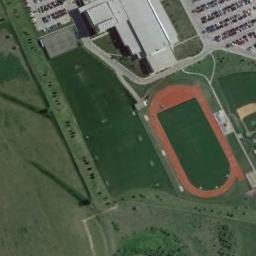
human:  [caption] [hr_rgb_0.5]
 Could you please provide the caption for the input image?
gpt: The ground track field is beside the grass .

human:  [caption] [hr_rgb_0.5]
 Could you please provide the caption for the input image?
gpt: The ground track field is on a lawn and a parking lot is next to the ground track field .

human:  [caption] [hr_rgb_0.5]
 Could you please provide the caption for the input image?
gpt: The ground's track is blue .

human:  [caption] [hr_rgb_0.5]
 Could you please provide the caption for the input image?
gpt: The track and field is built on the lawn, Next to the building and the parking lot .

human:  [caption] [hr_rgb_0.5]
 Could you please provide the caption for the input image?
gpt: There are green lawns around the ground track field with a red track .